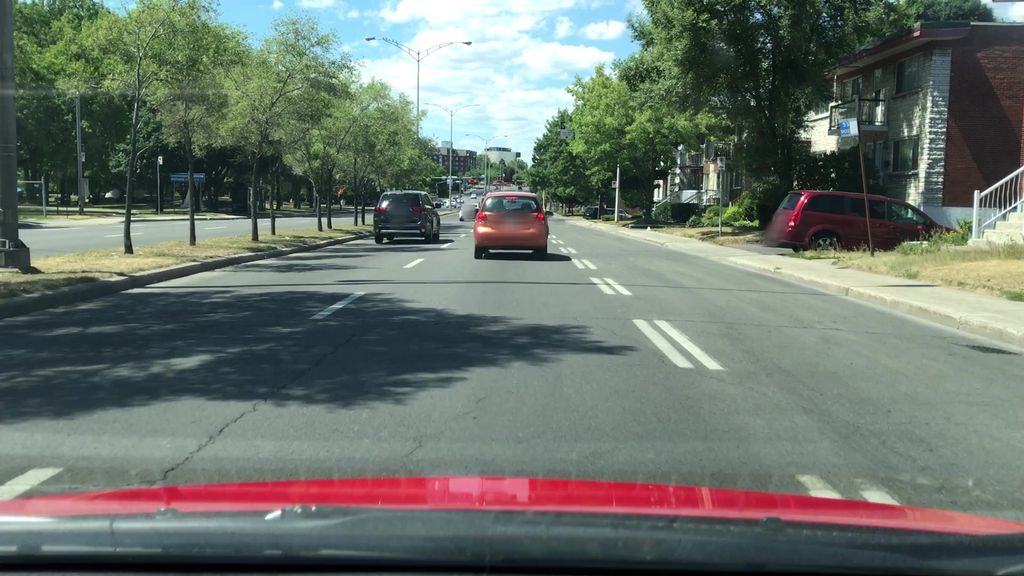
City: montreal